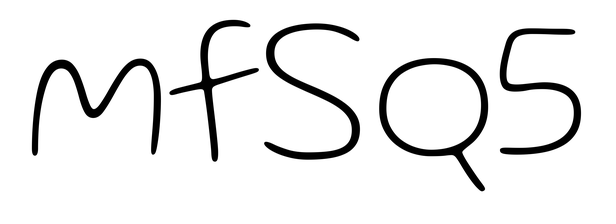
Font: Gluten_Thin